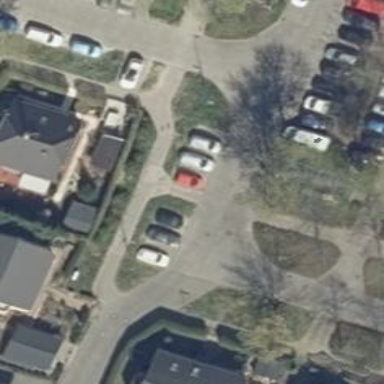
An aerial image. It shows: Unmarked crossing on the road.